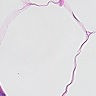
Metastatic tissue present: no